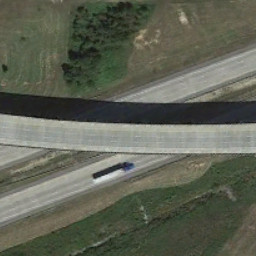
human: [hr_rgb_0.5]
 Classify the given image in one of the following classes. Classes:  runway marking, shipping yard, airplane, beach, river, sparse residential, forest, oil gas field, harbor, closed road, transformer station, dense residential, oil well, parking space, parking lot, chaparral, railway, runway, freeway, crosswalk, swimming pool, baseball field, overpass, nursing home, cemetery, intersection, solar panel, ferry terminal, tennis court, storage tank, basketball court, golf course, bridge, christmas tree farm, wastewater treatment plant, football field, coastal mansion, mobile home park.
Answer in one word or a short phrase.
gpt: overpass